Field crop: maize
Growth stage: 2
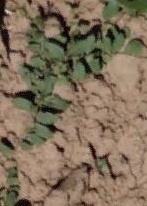
Species: convolvulus